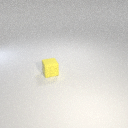
small yellow rubber cube